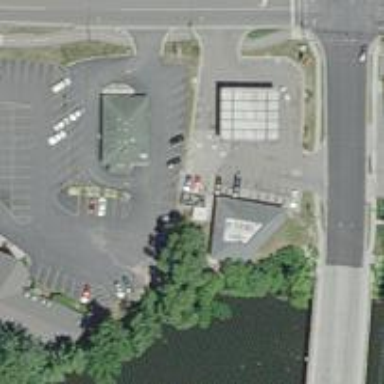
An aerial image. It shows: Convenience shop.